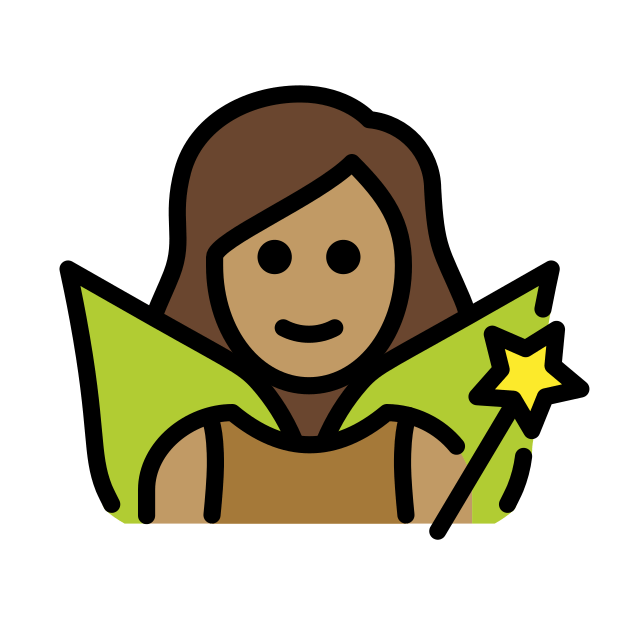
woman fairy: medium skin tone